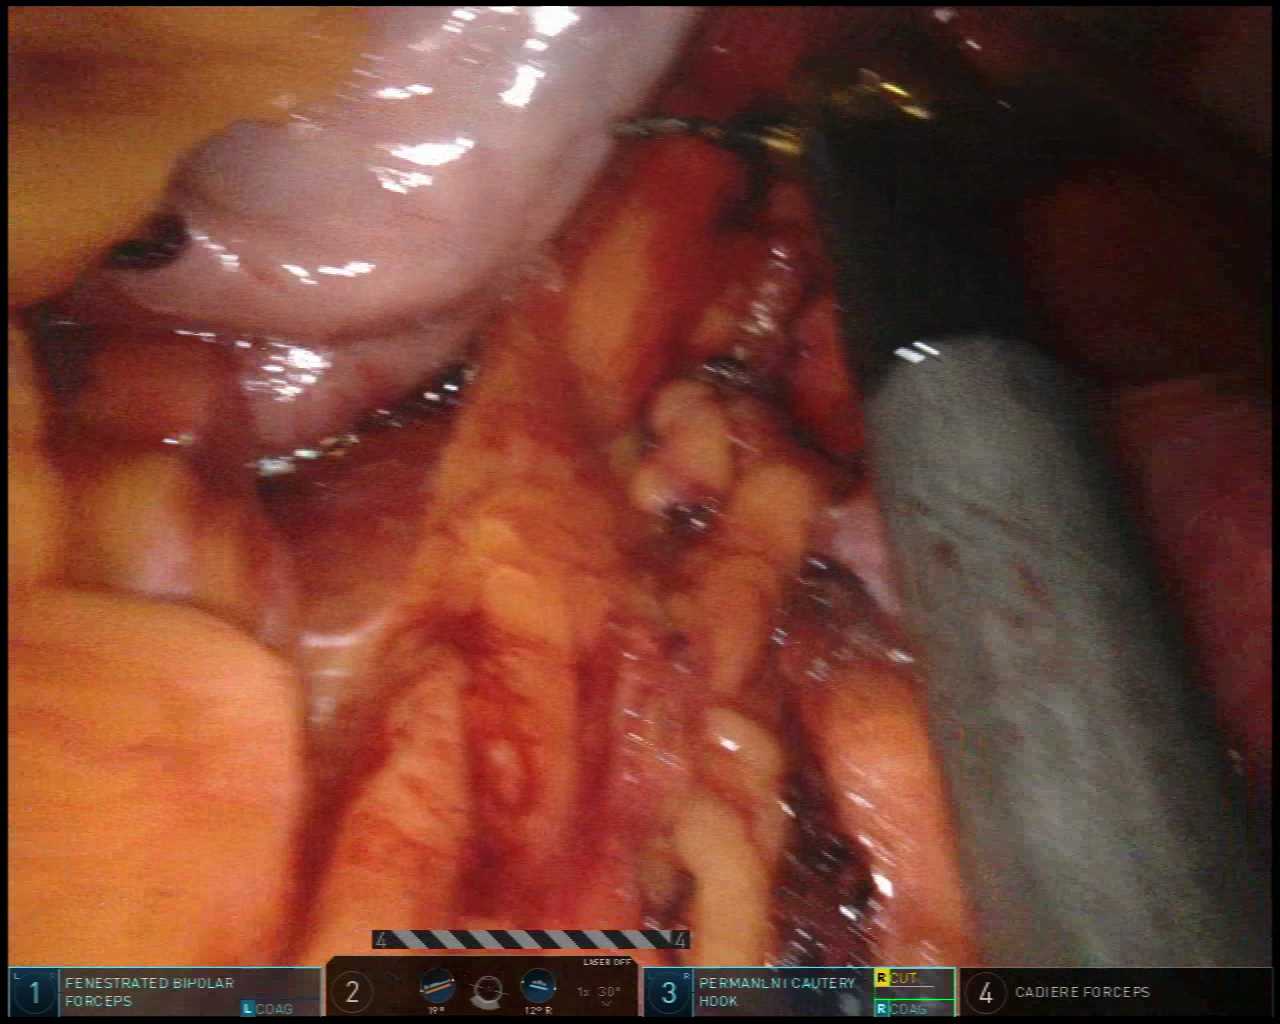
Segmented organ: stomach
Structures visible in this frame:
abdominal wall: no
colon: no
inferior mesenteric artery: no
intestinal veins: no
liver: no
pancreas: no
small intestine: no
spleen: no
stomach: yes
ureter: no
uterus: no
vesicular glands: no